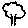
Label: tree